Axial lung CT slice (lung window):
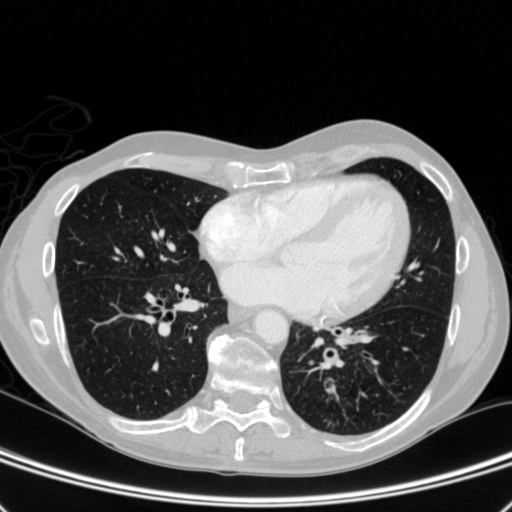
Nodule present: no